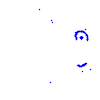
Particle: kaon